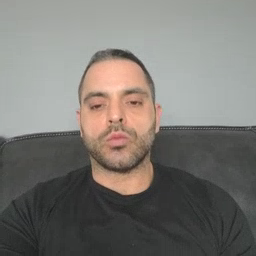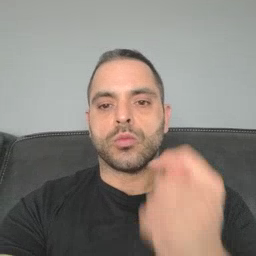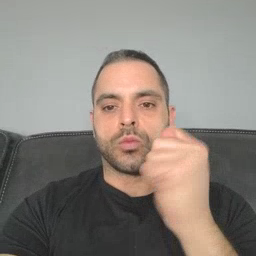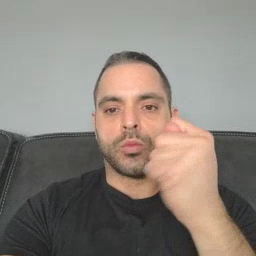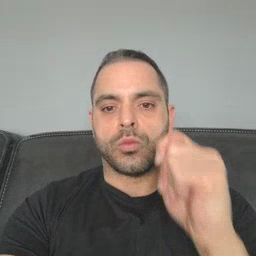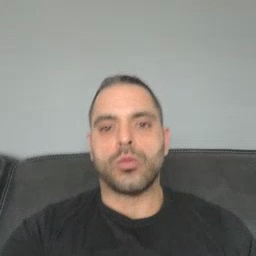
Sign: toy